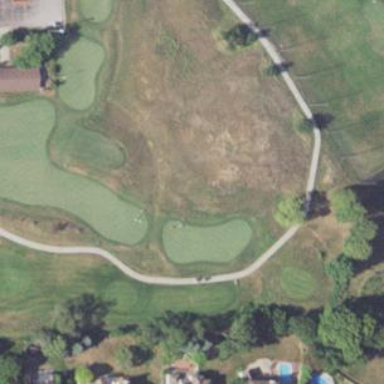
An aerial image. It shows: Grassy area designated as golf fairway.